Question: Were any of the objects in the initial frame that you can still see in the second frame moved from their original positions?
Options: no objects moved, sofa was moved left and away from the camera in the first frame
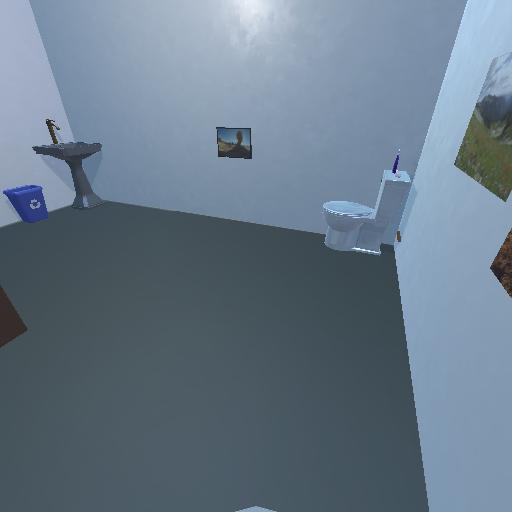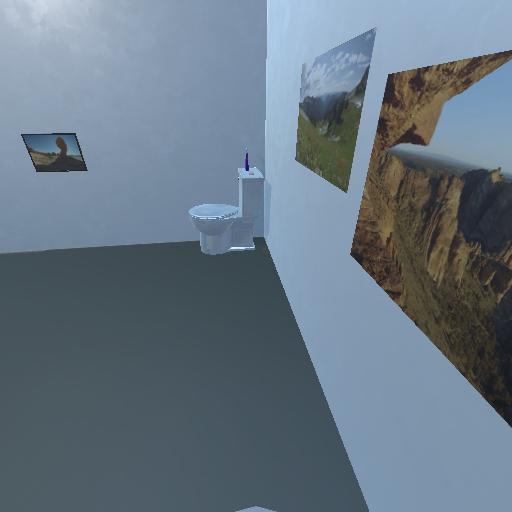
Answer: no objects moved